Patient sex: F
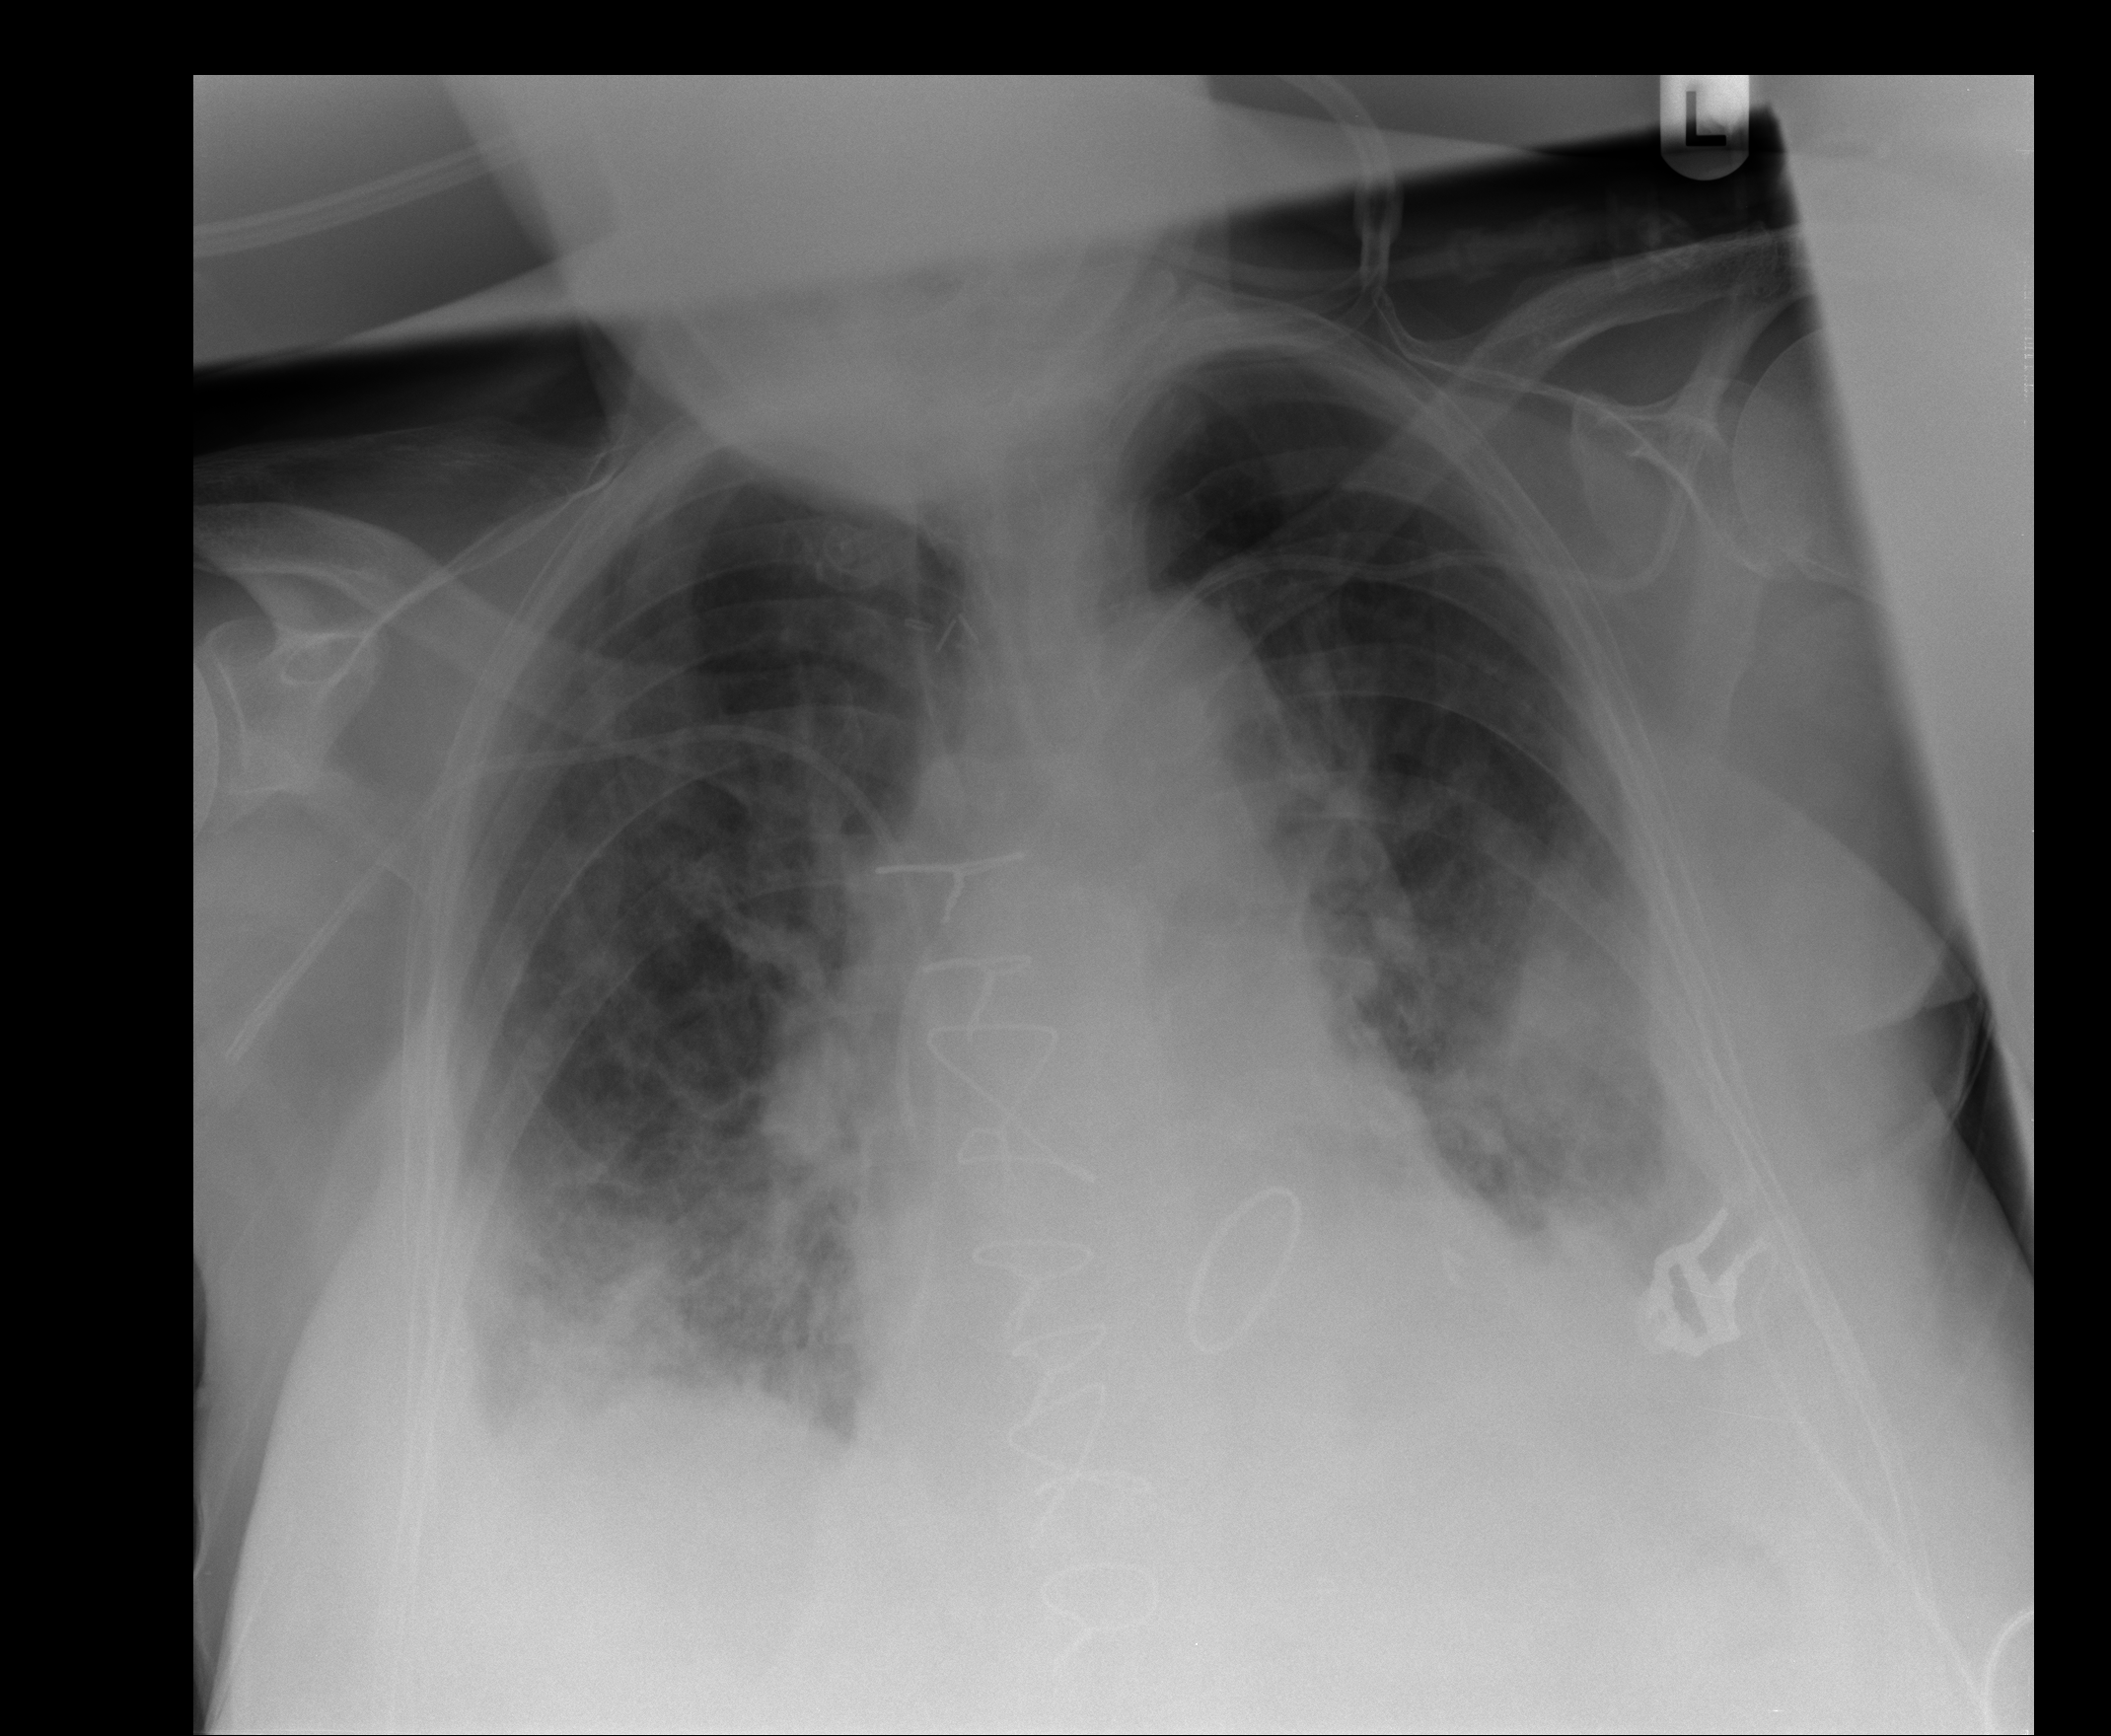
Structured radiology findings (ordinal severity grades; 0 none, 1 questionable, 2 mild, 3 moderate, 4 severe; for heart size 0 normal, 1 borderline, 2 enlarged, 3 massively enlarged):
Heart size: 2
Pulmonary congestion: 2
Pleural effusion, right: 3
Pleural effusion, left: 2
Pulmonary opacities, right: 2
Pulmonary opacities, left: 2
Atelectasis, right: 2
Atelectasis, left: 2